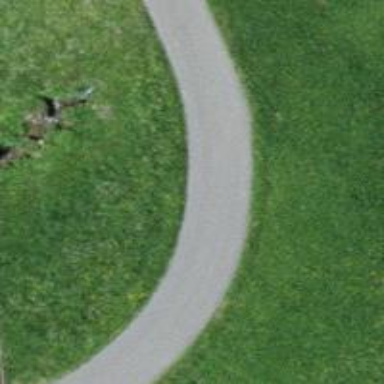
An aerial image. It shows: Residential road with asphalt surface. The road has grade1 track type.